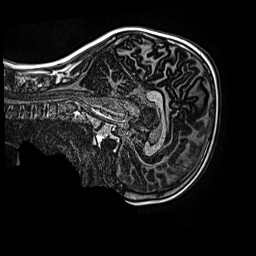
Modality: MP2RAGE
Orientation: sagittal
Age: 11
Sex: male
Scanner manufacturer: siemens
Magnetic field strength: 3 T
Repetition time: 4 s
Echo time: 0.00299 s